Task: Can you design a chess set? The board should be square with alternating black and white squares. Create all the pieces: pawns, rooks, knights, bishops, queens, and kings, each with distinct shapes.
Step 2411:
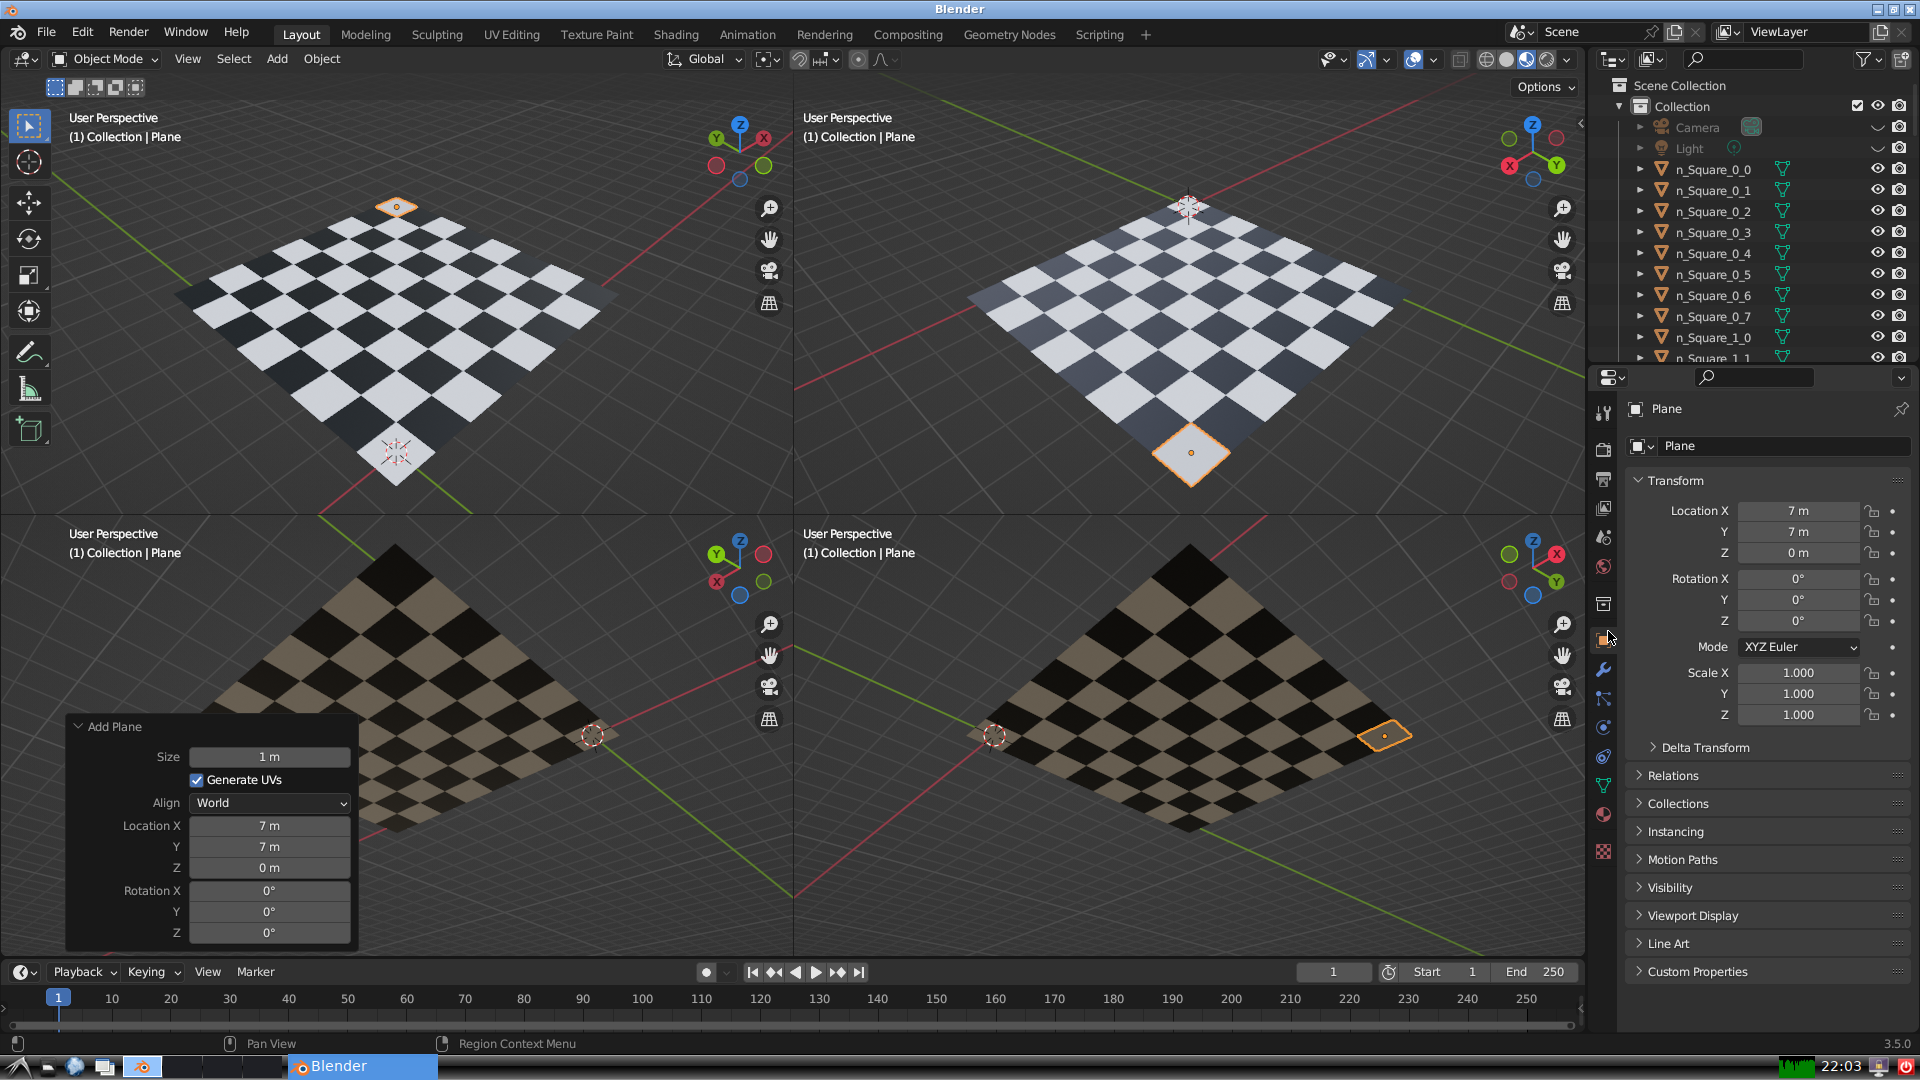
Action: {"mouse_move": [1732, 445]}